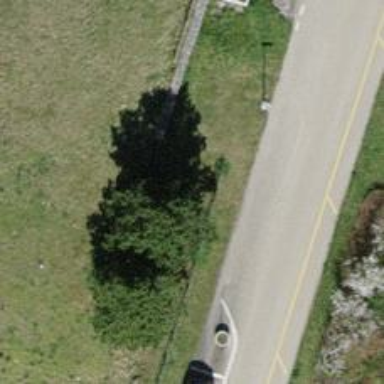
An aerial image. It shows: Tree with mixed leaves.